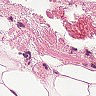
Metastatic tissue present: no